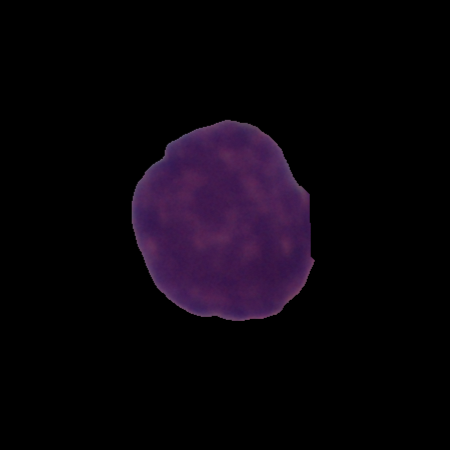
Label: healthy